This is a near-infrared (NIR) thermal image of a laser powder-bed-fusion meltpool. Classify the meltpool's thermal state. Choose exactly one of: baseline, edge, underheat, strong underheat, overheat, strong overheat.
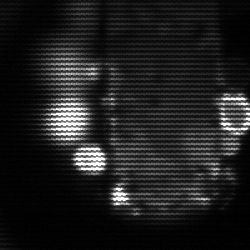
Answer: strong underheat